Interaction volume radius: 10 \u00c5
Interaction volume height: 10 \u00c5
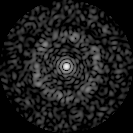
Disorder parameter: 0.8634